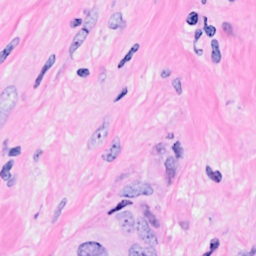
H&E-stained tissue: Breast